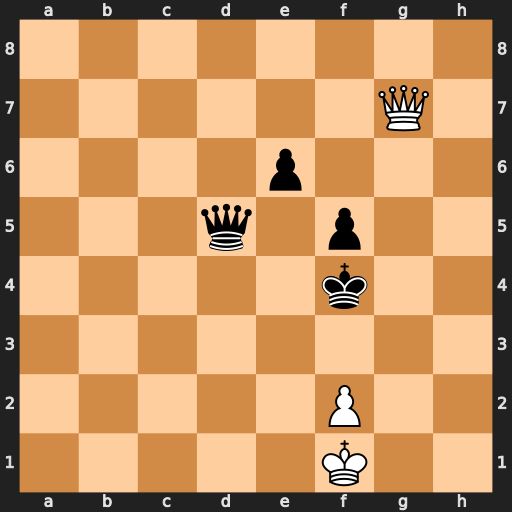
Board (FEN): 8/6Q1/4p3/3q1p2/5k2/8/5P2/5K2
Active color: w
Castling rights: -
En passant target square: -
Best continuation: Qg3+ Ke4 Qe3#